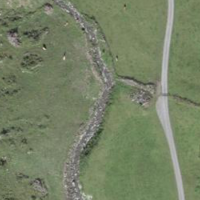
EUNIS habitat code: 23
Species observed at this site:
Leucojum vernum